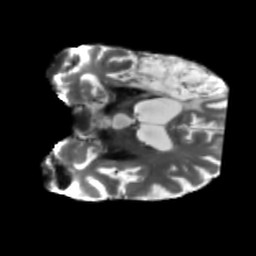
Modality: T2w
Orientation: coronal
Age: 42
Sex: male
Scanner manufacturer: siemens
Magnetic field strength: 3 T
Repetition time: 5.47 s
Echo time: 0.0854 s